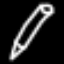
Label: pencil